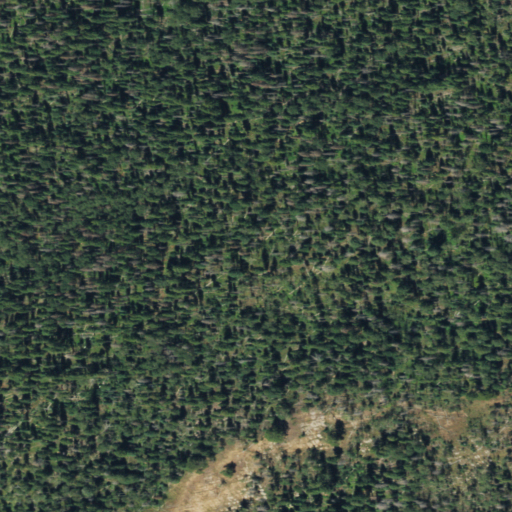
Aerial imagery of mountain in Colorado named Middle Mountain containing evergreen forest, deciduous forest, mixed forest, shrub, and woody wetlands